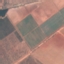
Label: PermanentCrop